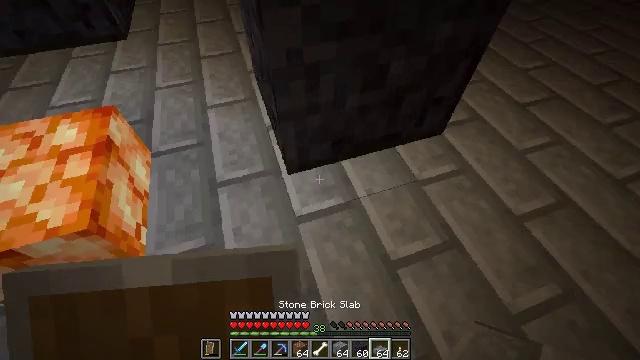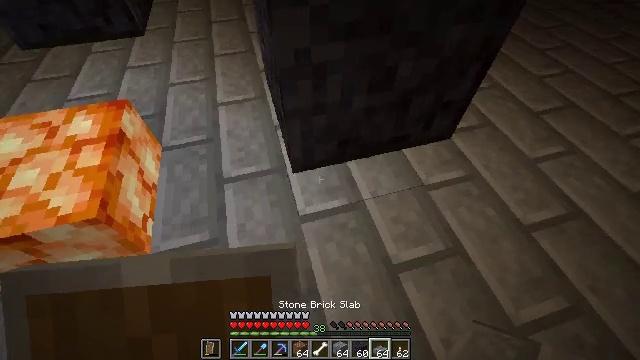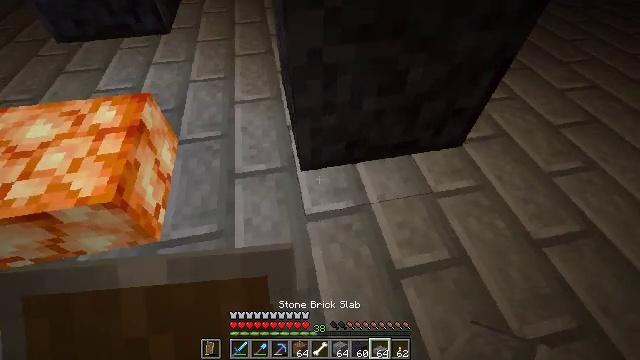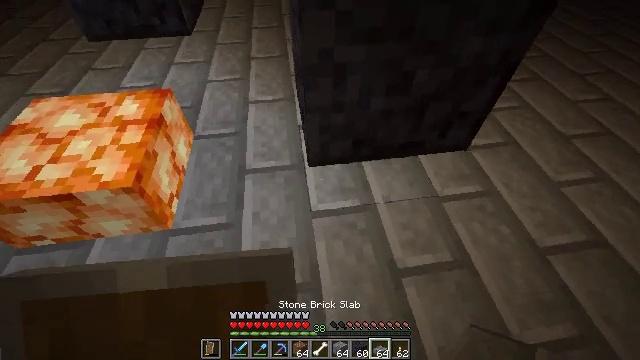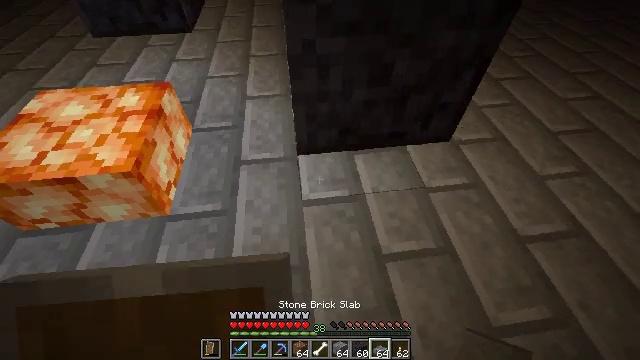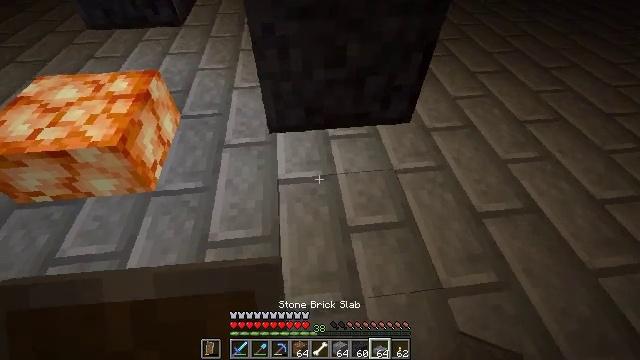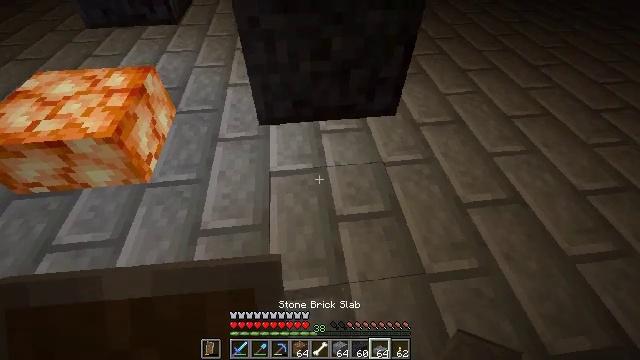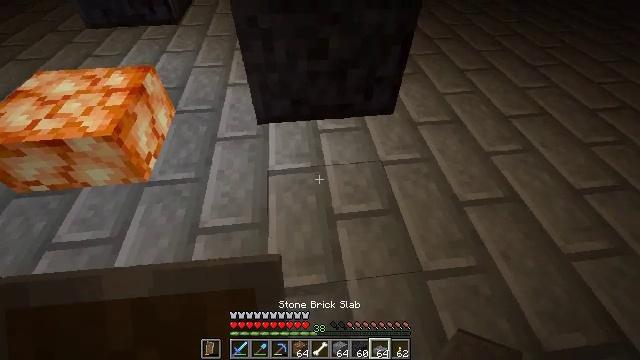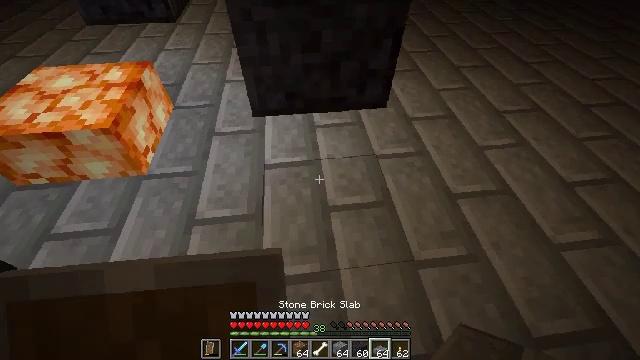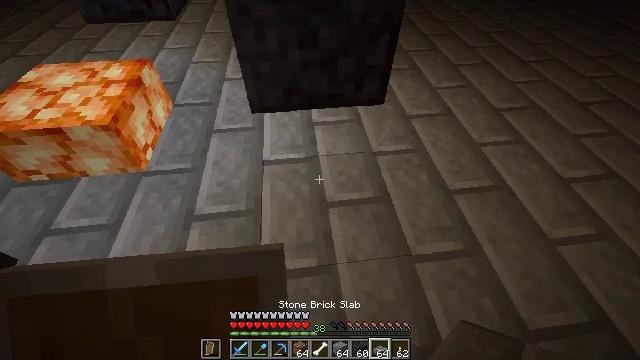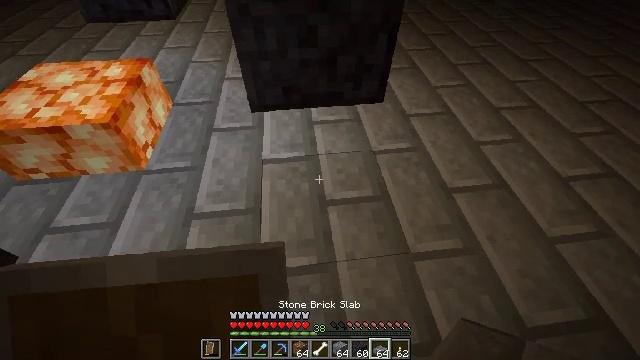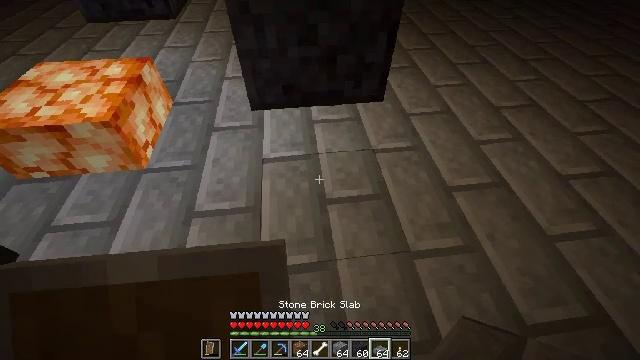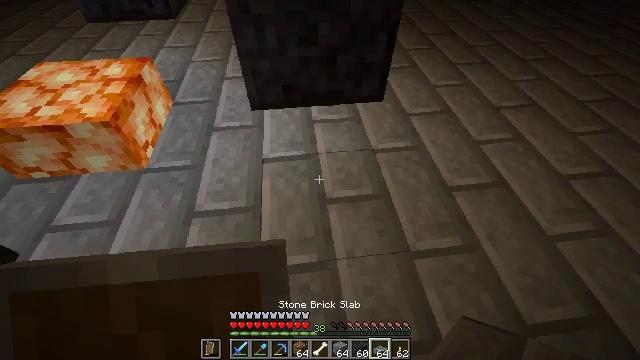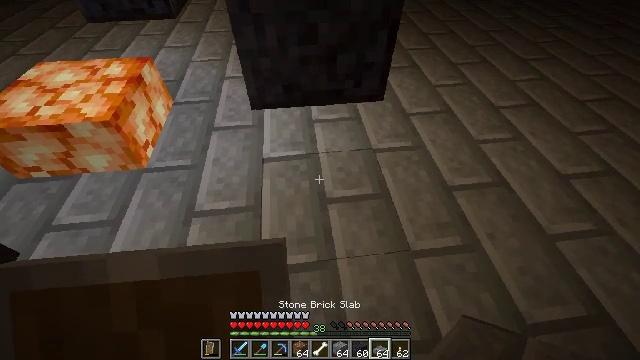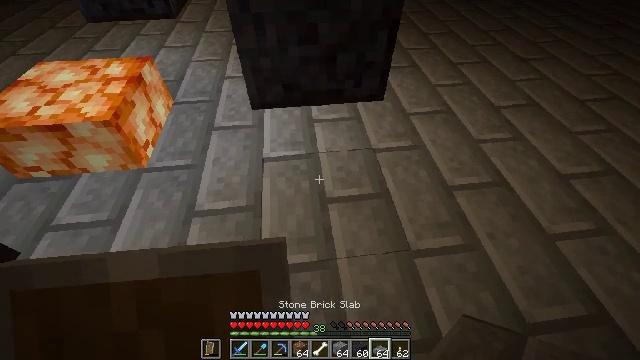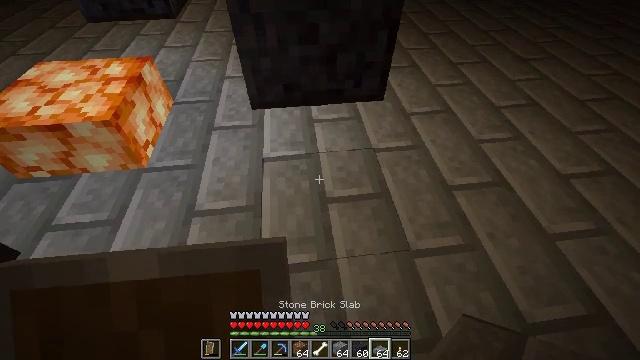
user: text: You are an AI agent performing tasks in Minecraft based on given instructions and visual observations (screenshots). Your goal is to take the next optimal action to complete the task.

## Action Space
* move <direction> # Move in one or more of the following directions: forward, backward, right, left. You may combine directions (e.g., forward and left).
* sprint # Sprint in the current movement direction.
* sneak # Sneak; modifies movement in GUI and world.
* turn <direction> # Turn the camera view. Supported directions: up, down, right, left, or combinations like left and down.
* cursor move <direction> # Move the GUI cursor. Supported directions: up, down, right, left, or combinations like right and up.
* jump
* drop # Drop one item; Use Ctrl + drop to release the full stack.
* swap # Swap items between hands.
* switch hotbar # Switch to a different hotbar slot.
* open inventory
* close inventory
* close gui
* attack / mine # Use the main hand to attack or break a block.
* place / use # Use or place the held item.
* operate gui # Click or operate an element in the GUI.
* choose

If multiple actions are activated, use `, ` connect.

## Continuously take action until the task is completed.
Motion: motion action
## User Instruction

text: Break the polished blackstone block.
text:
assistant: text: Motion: turn left
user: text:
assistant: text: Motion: move back, turn left
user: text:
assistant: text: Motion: move back and move right, turn left and up
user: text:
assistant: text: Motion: move back and move right
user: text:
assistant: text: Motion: move back and move right
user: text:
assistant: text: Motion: no_op
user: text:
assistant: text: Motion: no_op
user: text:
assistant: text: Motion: no_op
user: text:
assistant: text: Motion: no_op
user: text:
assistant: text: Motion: no_op
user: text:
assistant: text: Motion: no_op
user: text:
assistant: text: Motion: no_op
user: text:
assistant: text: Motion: no_op
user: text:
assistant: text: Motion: no_op
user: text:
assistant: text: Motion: no_op
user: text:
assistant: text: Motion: no_op
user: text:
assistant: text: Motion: no_op
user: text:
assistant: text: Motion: no_op
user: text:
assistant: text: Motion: no_op
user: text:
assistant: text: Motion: no_op
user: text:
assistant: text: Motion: no_op
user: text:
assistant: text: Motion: no_op
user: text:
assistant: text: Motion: no_op
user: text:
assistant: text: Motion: no_op
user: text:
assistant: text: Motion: no_op
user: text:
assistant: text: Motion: no_op
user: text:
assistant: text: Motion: no_op
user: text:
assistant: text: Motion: no_op
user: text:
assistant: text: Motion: no_op
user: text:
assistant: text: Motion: no_op